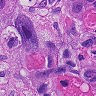
Metastatic tissue present: yes